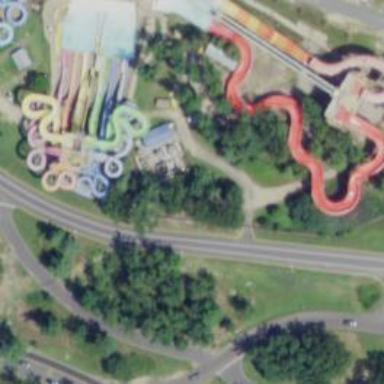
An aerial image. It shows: Water slide attraction.